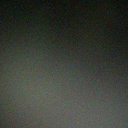
Screen state: off